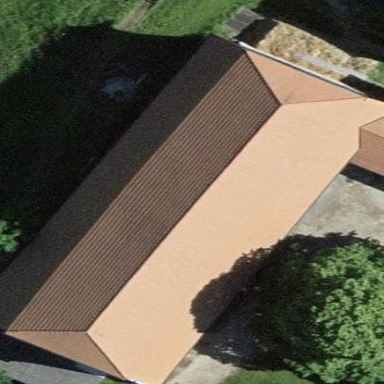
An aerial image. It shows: Rural barn.